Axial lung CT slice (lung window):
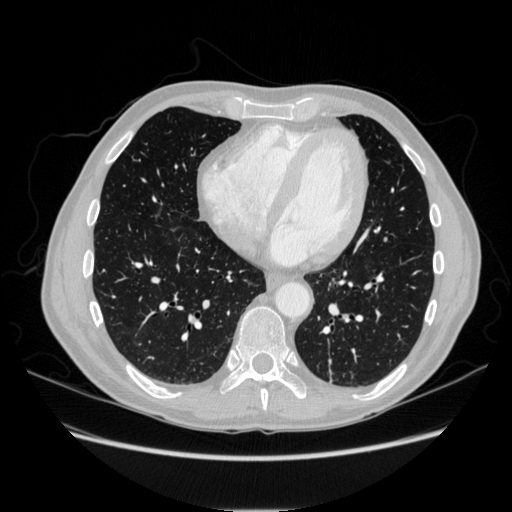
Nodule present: yes
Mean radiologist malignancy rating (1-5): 2